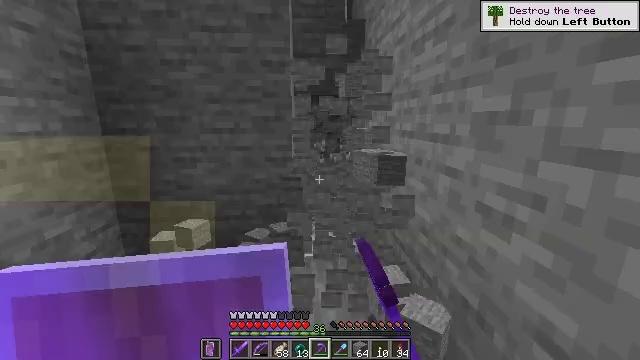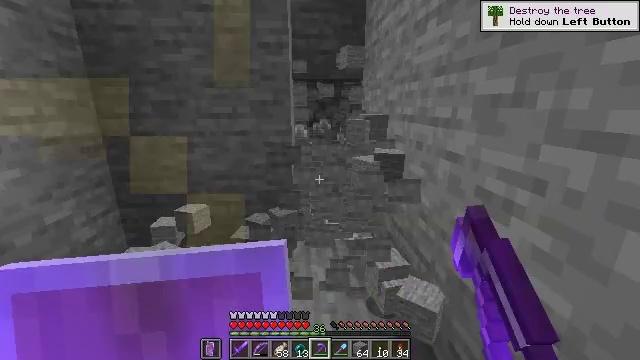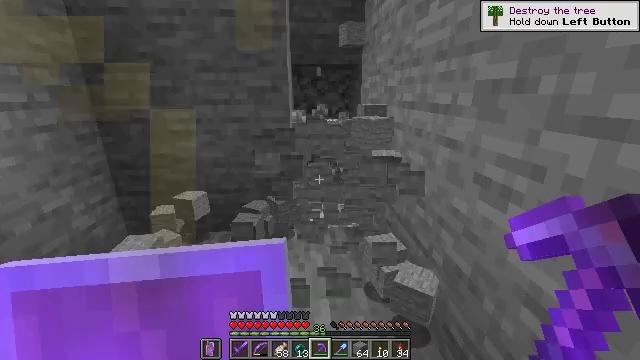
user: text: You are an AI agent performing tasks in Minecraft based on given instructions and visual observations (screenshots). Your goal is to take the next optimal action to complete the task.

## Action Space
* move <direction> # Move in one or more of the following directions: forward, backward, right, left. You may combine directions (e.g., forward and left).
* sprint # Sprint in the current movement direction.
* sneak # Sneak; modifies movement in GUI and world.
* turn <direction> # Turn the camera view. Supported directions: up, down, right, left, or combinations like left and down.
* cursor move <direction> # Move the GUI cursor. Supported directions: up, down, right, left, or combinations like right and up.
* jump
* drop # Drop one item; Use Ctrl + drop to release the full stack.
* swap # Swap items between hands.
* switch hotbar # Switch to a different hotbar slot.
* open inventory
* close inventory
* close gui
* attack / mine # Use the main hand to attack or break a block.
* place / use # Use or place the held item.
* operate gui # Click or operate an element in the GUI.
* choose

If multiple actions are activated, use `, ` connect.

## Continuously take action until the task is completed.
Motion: motion action
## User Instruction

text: Collect stone from the mine.
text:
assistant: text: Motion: turn down, attack / mine
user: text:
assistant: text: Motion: turn down, attack / mine
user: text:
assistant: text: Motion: attack / mine